Field crop: maize
Growth stage: 2
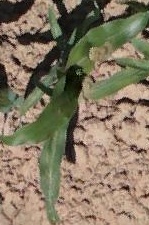
Species: maize